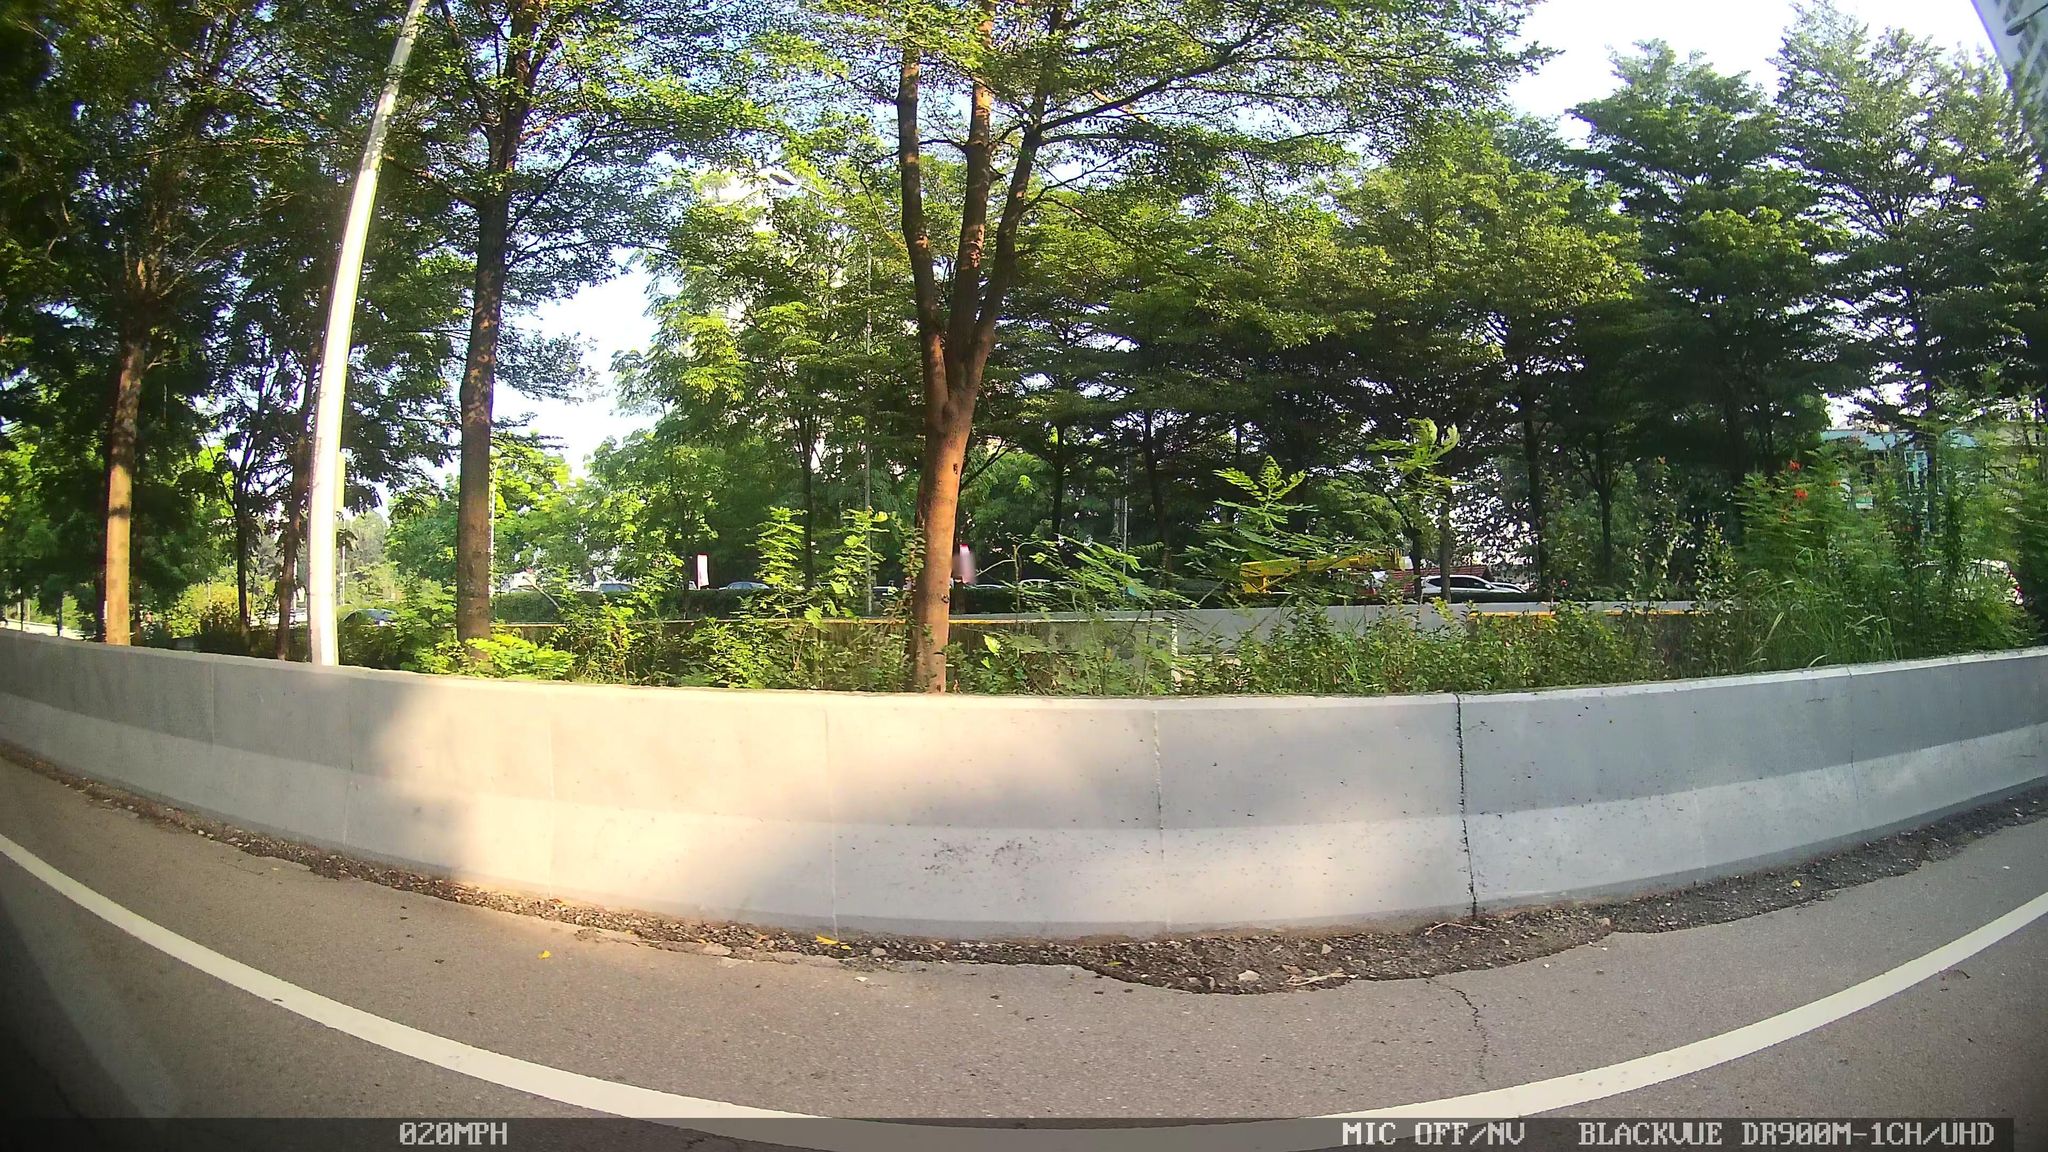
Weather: clear
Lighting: day
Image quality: slightly poor
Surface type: cycling surface
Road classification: trunk_link, secondary
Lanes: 4, 2, 3
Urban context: urban centre
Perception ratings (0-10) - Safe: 0.78, Lively: 2.51, Beautiful: 7.01, Boring: 4.35, Depressing: 5.33, Wealthy: 3.19